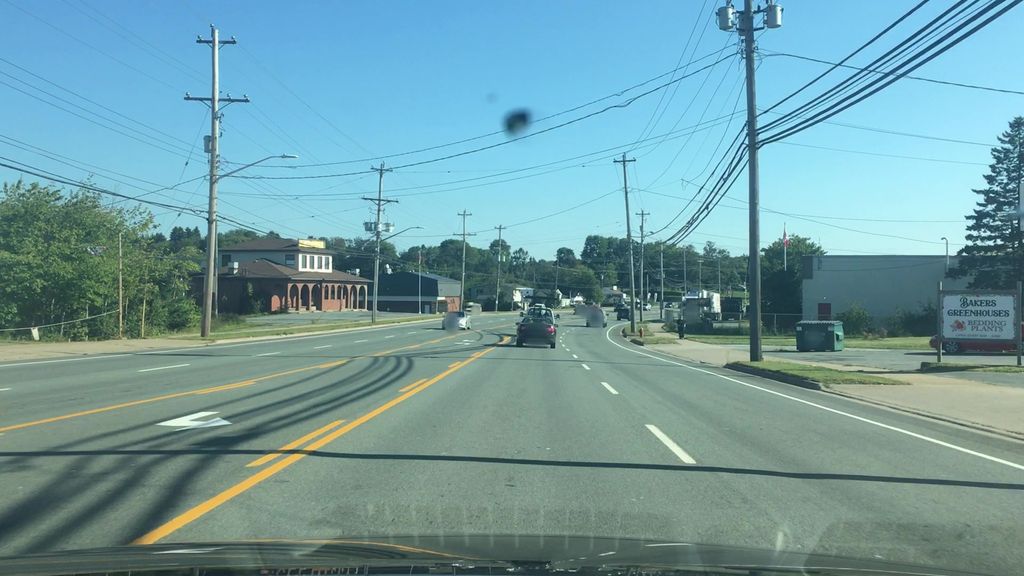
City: halifax